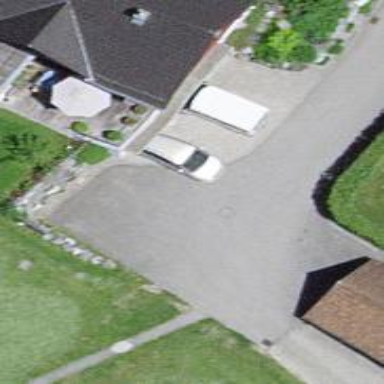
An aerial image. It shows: Turning circle on the road.